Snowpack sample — Loveland Pass, Silver Plume, Colorado, USA (12/14/25, 10:50 AM MST)
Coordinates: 39.664, -105.882
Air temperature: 36 °F
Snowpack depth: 67 cm
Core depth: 30 cm
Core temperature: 42.8 °F
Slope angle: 6°, slope face: 326°
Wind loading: low
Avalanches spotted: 0
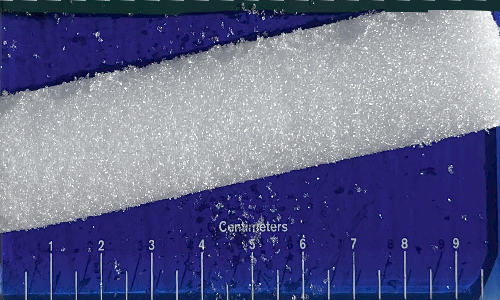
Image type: core
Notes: No avalanches spotted, very late start to the season with minimal snowpack